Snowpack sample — Loveland Pass, Silver Plume, Colorado, USA (2/11/26, 12:00 PM MST)
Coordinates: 39.663, -105.886
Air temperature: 35 °F
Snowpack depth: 82 cm
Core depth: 10 cm
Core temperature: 15.8 °F
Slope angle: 13°, slope face: 12°
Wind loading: high
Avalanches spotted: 1
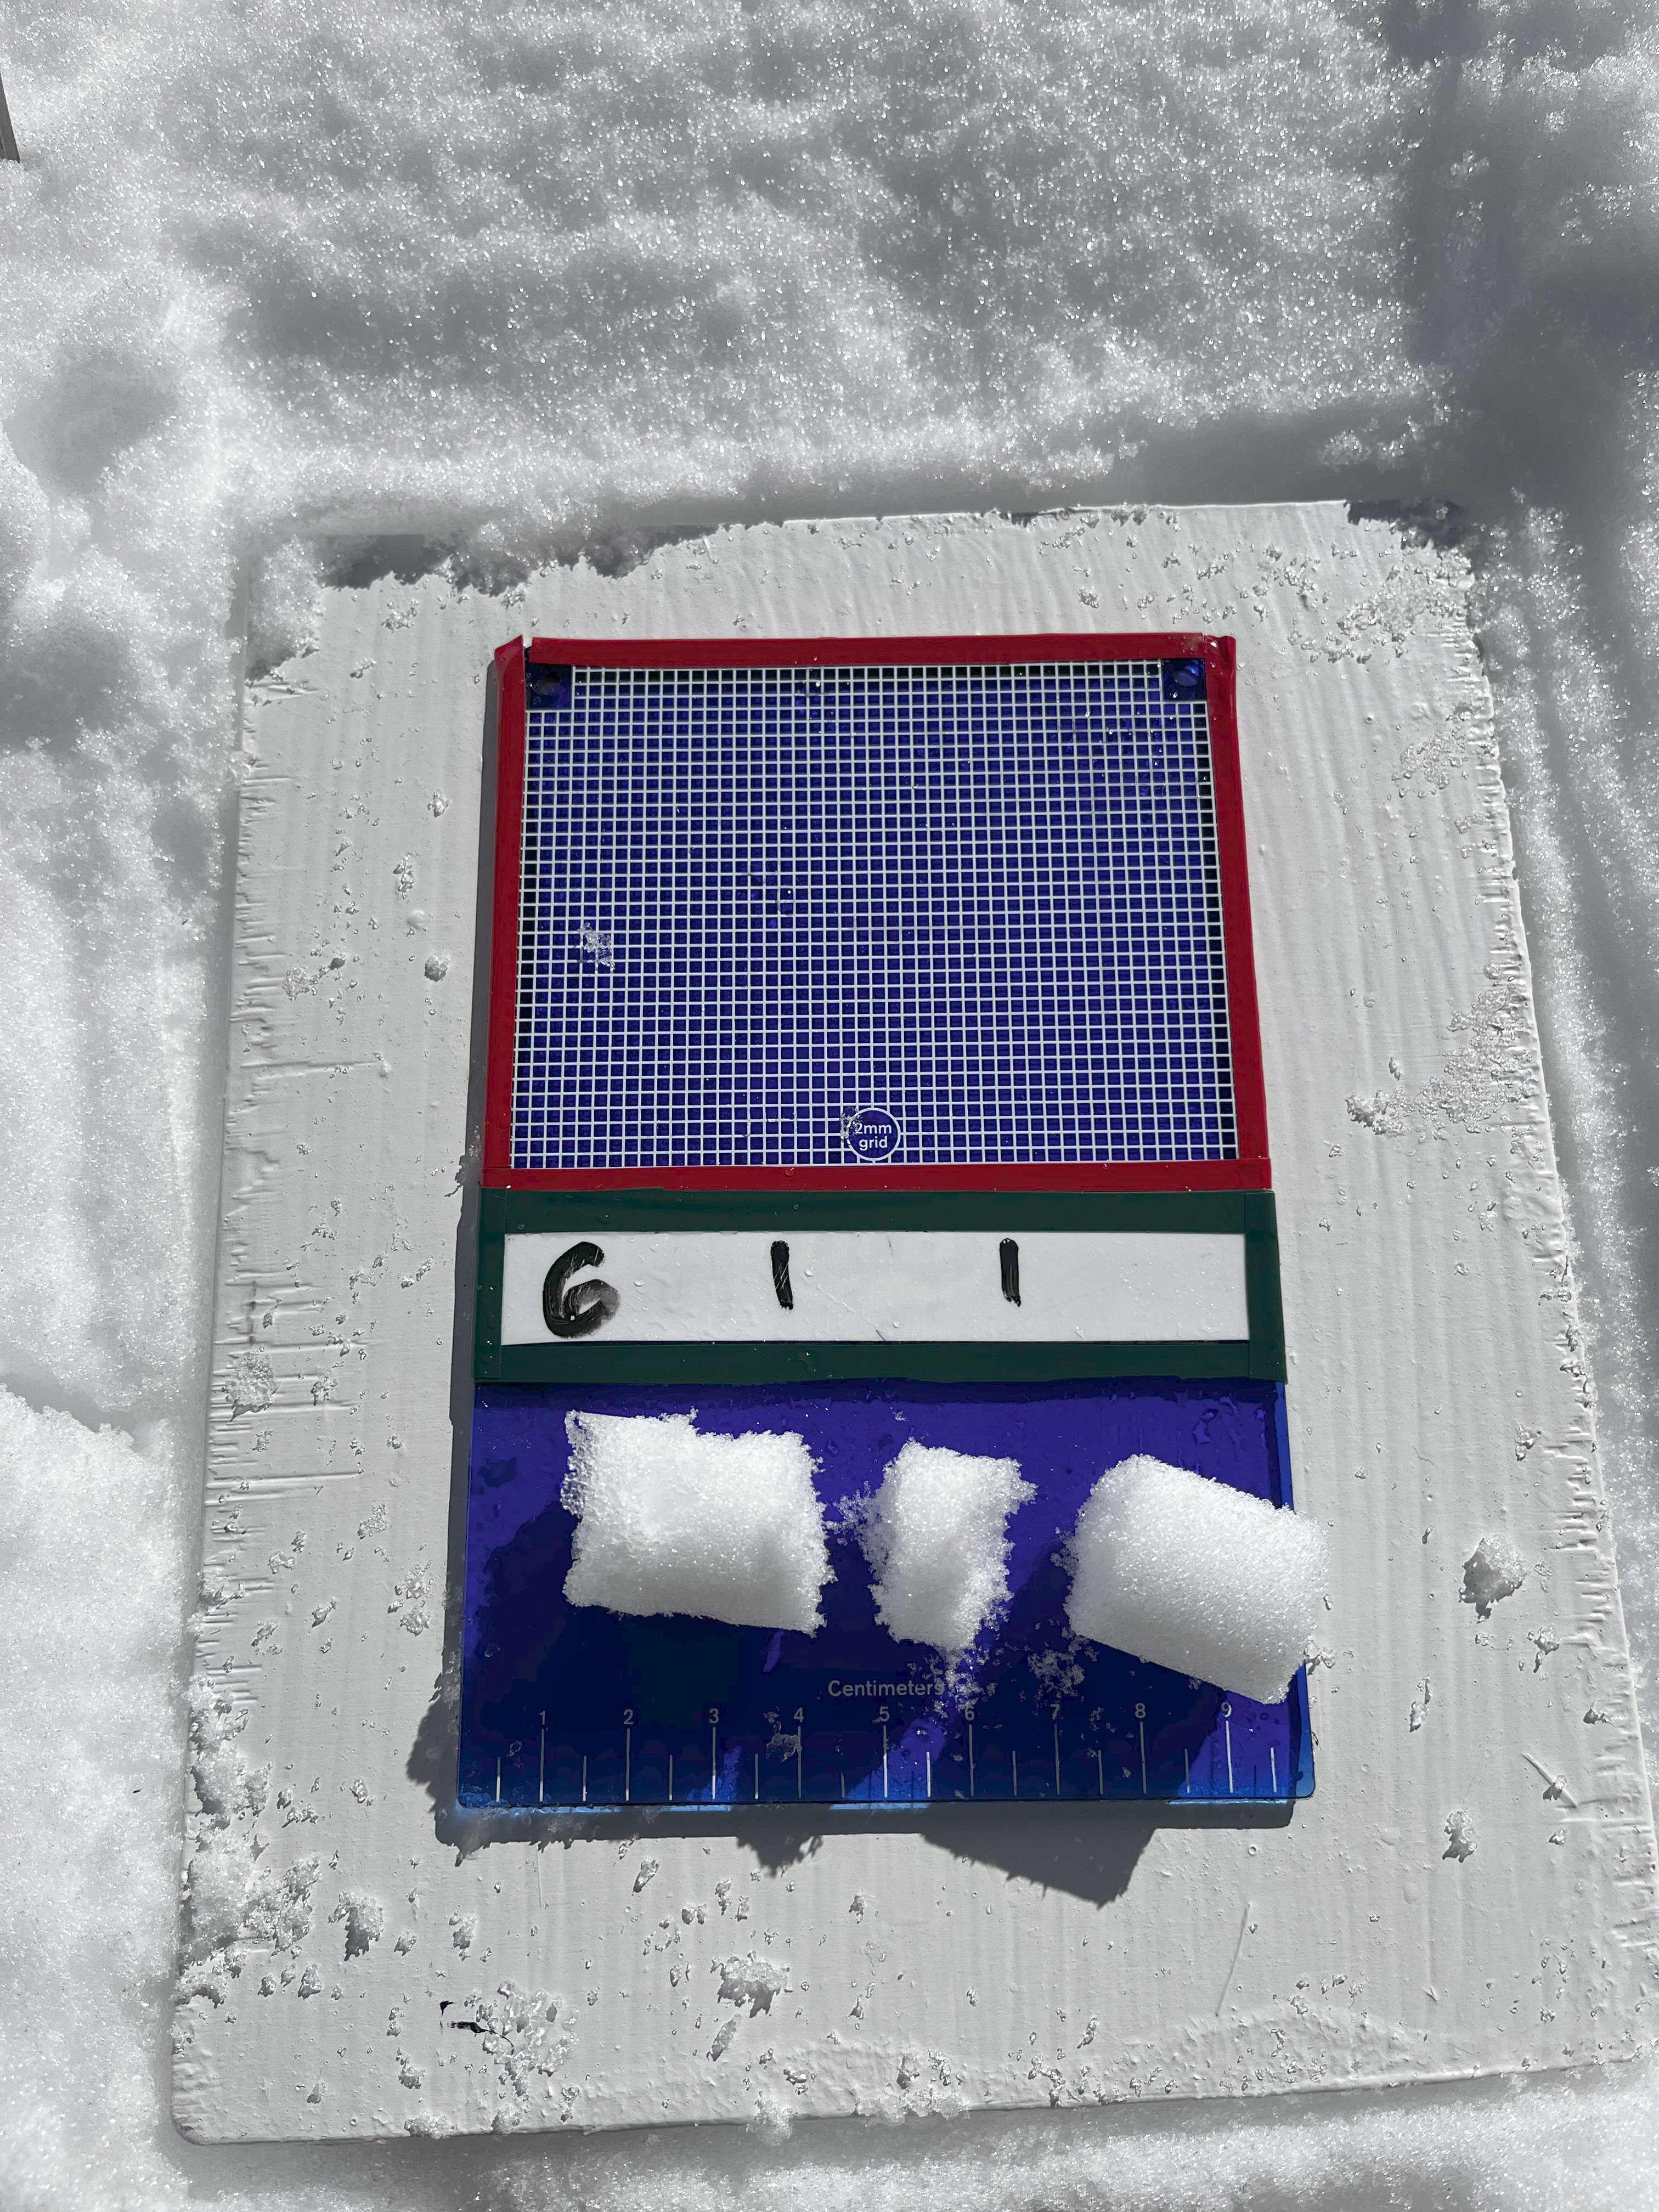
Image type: crystal_card
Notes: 1 small avalanche spotted on the north side of the bowl, lots of wind loading